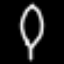
Label: leaf